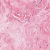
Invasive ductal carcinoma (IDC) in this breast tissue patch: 0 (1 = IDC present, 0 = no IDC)